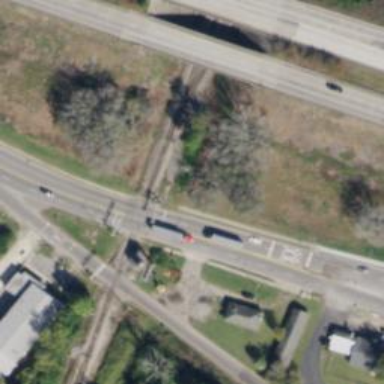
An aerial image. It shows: Level crossing with lights at the railway.